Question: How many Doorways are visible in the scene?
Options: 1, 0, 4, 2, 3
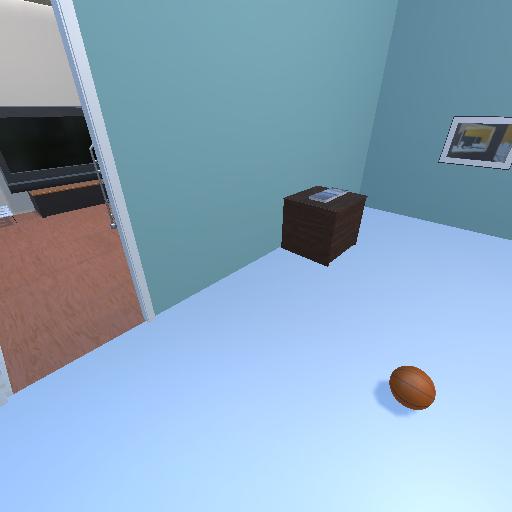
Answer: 1